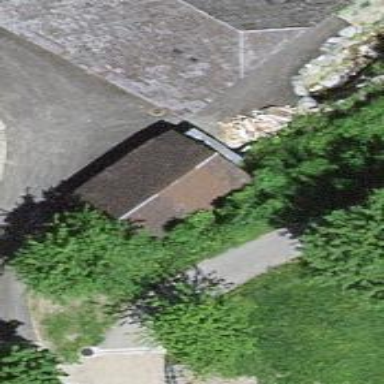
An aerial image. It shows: Shed.